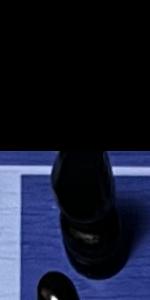
Label: Knight_Black